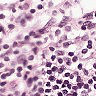
Metastatic tissue present: no